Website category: auto
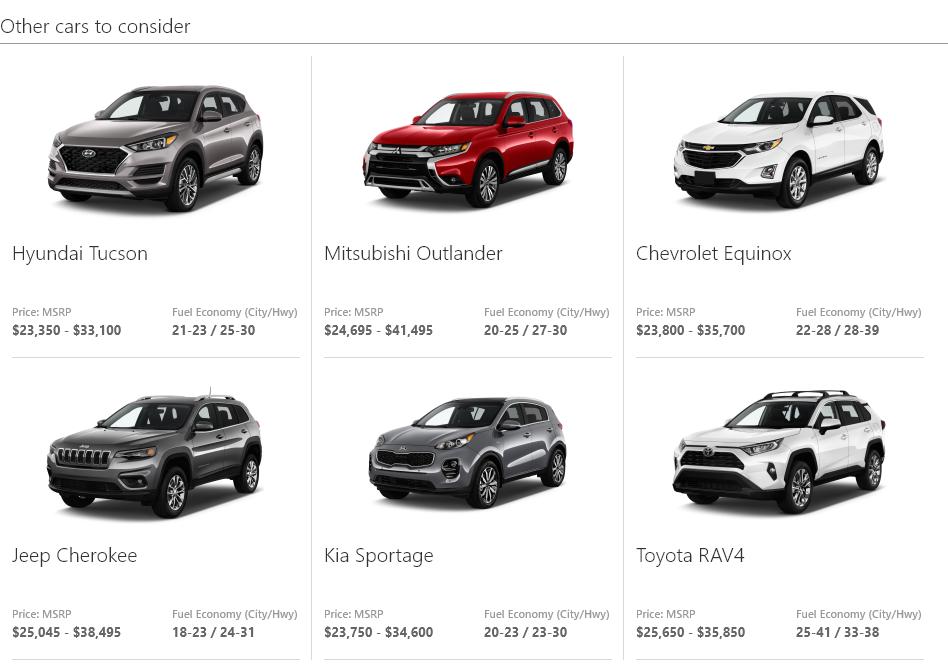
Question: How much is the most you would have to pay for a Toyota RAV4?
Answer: $35,850

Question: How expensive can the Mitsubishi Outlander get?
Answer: $41,495

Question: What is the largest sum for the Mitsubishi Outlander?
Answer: $41,495

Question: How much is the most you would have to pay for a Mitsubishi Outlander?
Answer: $41,495

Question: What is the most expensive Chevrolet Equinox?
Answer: $35,700

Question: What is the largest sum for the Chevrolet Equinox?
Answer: $35,700

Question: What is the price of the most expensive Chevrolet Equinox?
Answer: $35,700

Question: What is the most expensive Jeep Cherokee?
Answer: $38,495

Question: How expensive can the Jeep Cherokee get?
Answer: $38,495

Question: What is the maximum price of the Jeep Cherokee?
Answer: $38,495

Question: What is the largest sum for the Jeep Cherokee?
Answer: $38,495

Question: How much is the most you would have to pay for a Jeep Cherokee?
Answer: $38,495

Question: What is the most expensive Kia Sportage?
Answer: $34,600

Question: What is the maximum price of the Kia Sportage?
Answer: $34,600

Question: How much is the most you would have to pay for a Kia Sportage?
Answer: $34,600

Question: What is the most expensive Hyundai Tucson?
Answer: $33,100

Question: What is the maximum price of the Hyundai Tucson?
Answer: $33,100

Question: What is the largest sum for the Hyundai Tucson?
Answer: $33,100

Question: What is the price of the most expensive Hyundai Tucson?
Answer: $33,100

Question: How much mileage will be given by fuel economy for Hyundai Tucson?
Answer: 21-23 / 25-30

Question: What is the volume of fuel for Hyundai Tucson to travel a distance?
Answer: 21-23 / 25-30

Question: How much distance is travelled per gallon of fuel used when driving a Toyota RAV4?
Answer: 25-41 / 33-38

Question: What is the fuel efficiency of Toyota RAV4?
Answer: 25-41 / 33-38

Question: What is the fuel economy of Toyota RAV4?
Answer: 25-41 / 33-38

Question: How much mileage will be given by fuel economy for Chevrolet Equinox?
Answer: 22-28 / 28-39

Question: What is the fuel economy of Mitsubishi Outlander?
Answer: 20-25 / 27-30

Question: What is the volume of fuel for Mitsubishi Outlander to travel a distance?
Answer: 20-25 / 27-30

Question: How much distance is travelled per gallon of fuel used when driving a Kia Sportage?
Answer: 20-23 / 23-30

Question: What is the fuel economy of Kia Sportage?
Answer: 20-23 / 23-30

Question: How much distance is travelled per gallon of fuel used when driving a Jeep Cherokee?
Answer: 18-23 / 24-31

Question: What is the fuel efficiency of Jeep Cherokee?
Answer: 18-23 / 24-31

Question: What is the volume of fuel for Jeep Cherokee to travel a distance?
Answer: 18-23 / 24-31

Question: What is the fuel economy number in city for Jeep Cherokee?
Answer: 18-23

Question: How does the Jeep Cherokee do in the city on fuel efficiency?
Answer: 18-23

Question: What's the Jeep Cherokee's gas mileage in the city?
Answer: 18-23

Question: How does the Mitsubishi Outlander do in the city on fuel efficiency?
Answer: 20-25

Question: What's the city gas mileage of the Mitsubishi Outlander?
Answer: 20-25

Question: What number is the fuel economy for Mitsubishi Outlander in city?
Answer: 20-25

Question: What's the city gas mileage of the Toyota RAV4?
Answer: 25-41

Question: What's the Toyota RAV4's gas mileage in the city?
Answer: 25-41

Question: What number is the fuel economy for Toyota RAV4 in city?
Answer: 25-41

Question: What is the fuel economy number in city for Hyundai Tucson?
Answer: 21-23

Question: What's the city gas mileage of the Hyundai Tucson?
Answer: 21-23

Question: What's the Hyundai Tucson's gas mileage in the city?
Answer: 21-23

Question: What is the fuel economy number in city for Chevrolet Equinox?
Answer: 22-28

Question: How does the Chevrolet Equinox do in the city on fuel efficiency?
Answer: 22-28

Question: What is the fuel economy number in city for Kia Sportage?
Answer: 20-23

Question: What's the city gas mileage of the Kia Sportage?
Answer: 20-23

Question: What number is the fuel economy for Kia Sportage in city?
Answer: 20-23

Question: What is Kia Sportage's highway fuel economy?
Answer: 23-30

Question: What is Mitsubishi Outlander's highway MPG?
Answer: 27-30

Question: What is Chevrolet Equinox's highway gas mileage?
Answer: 28-39

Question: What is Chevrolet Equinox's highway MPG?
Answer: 28-39

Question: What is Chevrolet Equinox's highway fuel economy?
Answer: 28-39

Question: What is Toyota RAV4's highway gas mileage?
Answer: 33-38

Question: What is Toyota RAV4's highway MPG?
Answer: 33-38

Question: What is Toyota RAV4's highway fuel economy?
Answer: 33-38

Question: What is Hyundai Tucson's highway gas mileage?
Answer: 25-30

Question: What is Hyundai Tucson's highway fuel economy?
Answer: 25-30

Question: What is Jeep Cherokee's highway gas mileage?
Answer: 24-31

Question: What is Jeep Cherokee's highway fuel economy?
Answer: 24-31

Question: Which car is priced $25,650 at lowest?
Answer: Toyota RAV4

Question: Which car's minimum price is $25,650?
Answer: Toyota RAV4

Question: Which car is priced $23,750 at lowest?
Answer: Kia Sportage